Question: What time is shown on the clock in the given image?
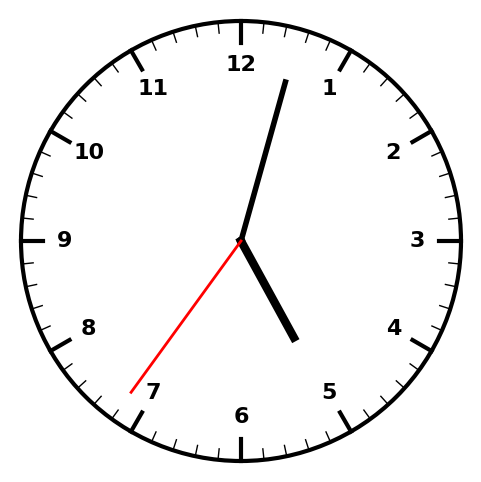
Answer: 05:02:36